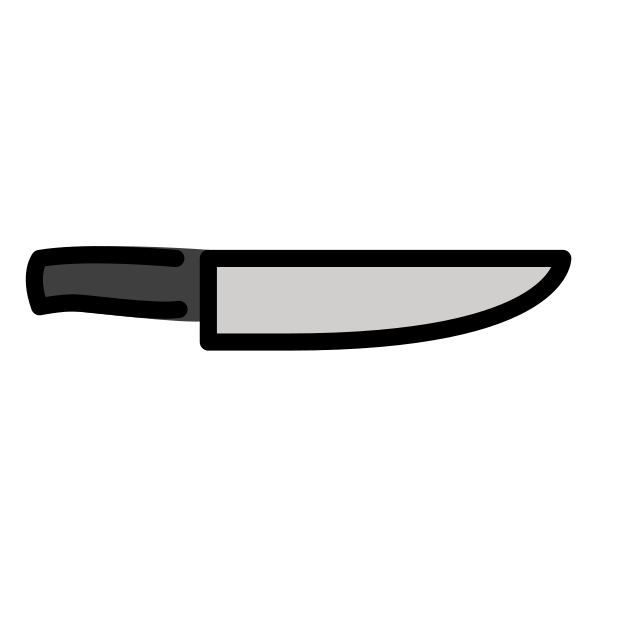
kitchen knife